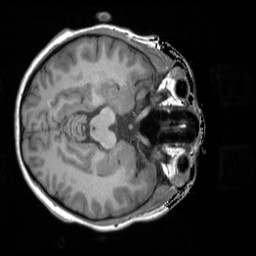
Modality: T1w
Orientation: axial